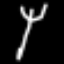
Label: fork